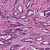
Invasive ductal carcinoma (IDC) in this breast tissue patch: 1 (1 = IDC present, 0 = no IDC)